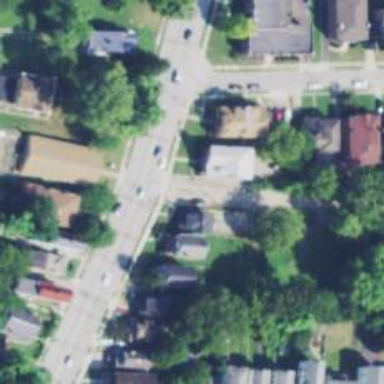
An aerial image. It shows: Alley classified as service road.